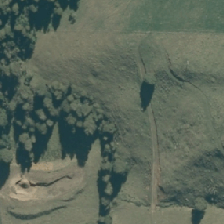
Land cover: indigenous_forest